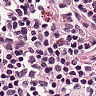
Metastatic tissue present: no